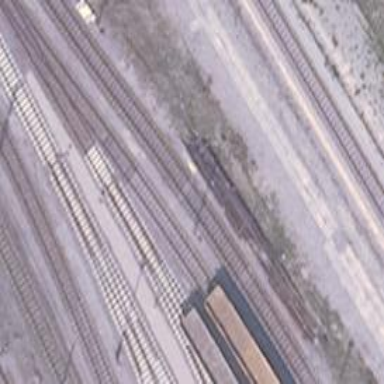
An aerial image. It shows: Railway switch.